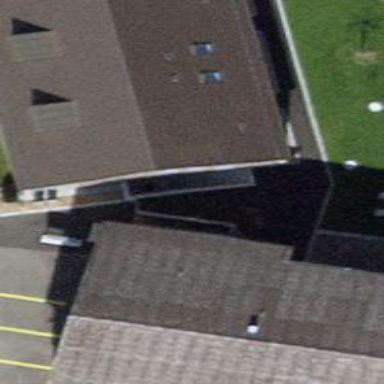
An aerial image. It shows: Semi-detached house with gabled roof.